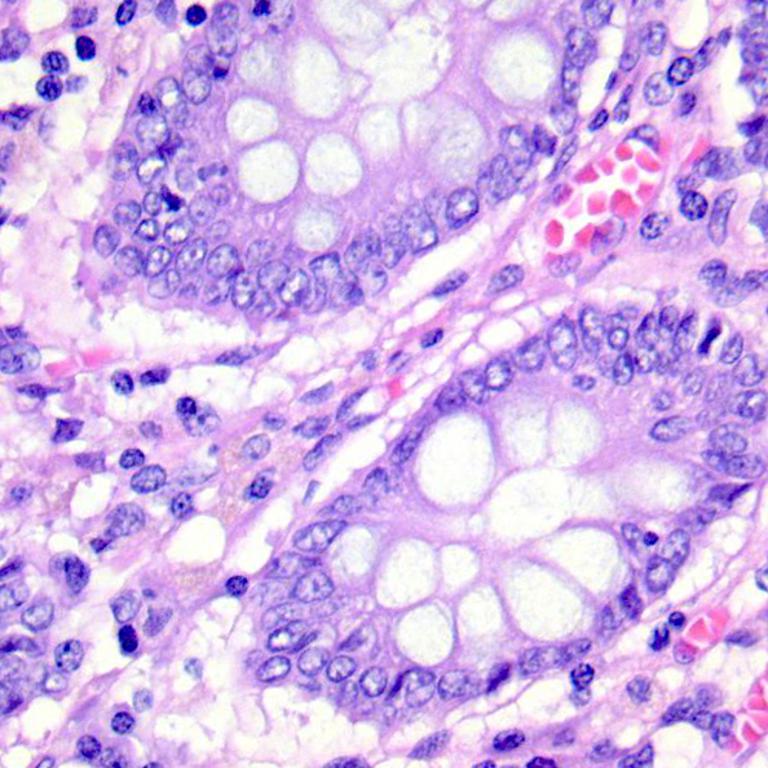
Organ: colon
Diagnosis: benign